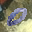
Label: 0